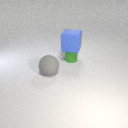
small green rubber cylinder behind large gray rubber sphere